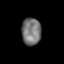
Tissue: lung
Cell type: Fibroblasts
Senescence score: 0.5577
Nuclear area (px): 521
Mean DAPI intensity: 116.889